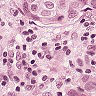
Metastatic tissue present: yes